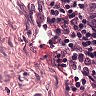
Metastatic tissue present: no